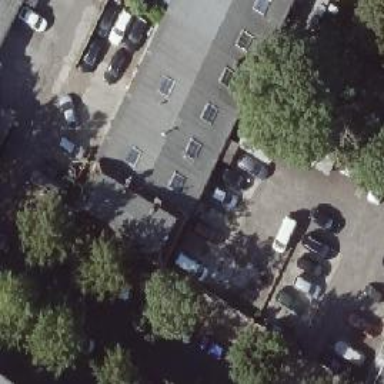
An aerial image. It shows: Car repair shop.